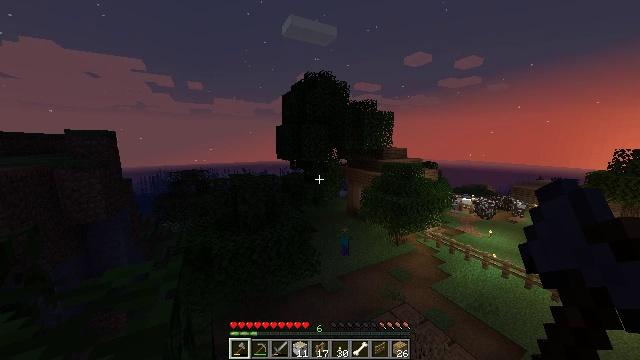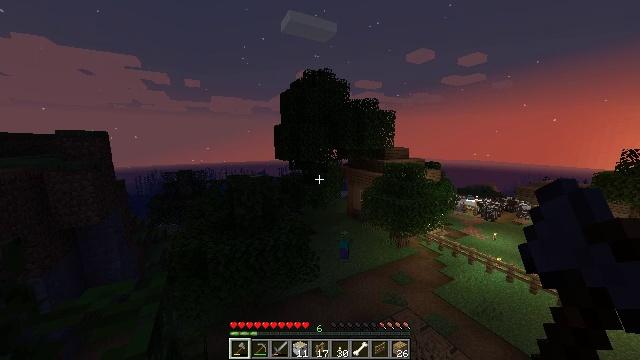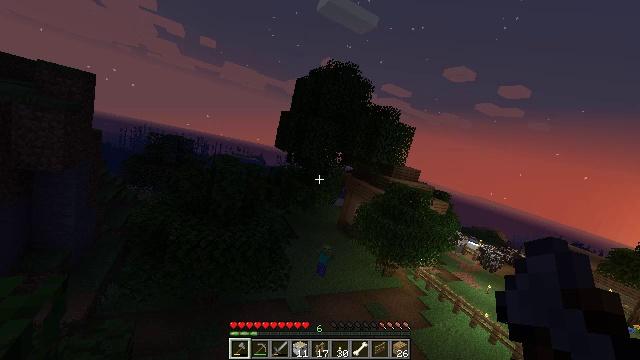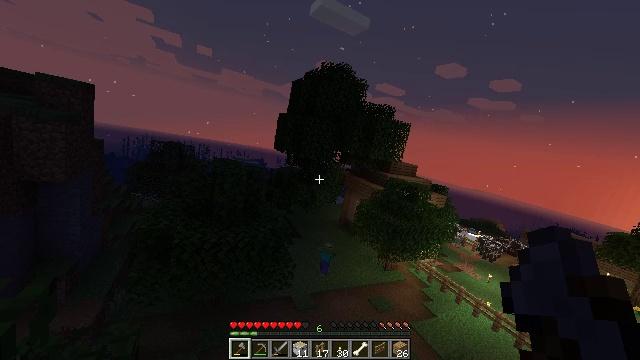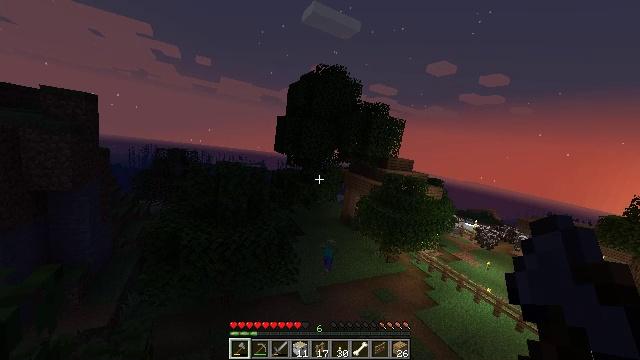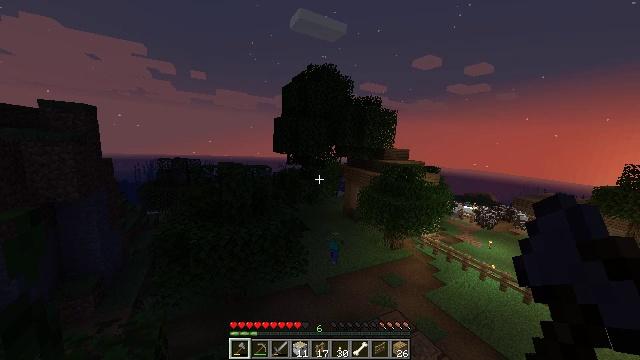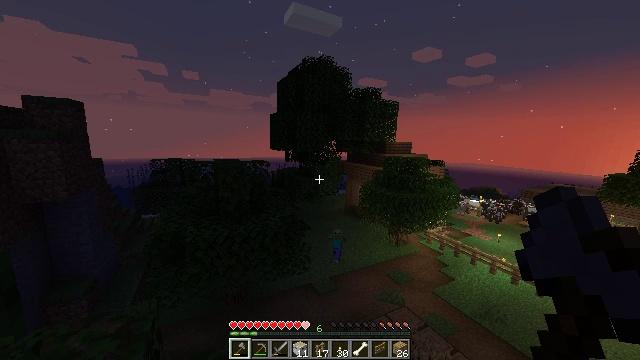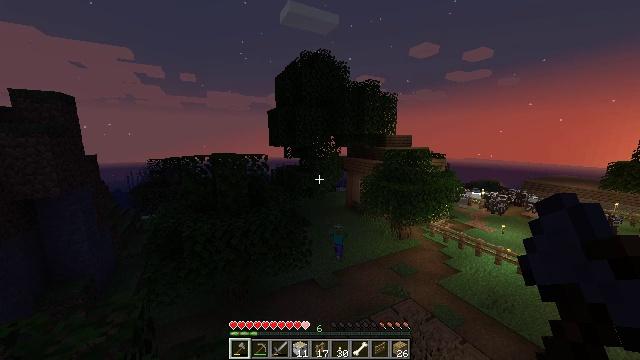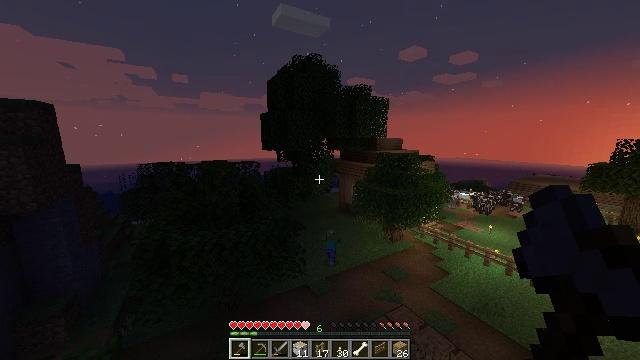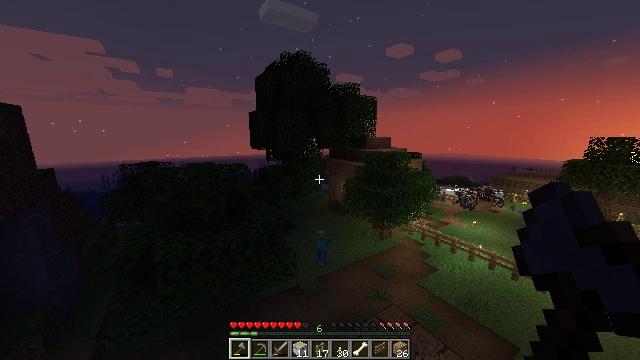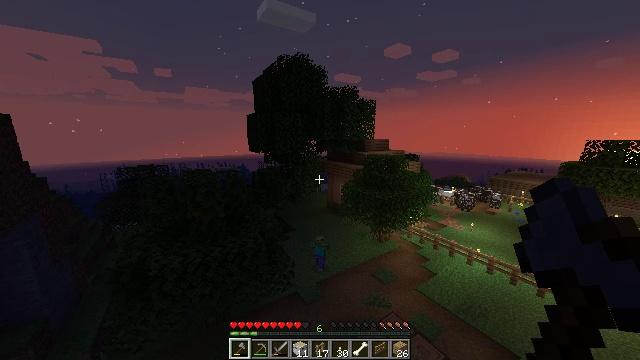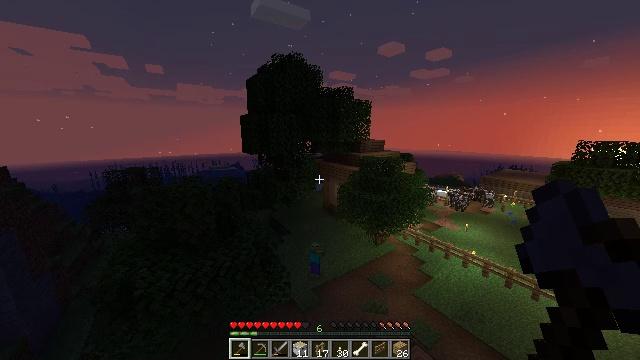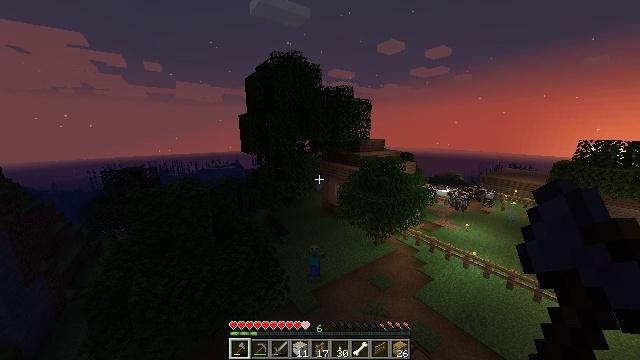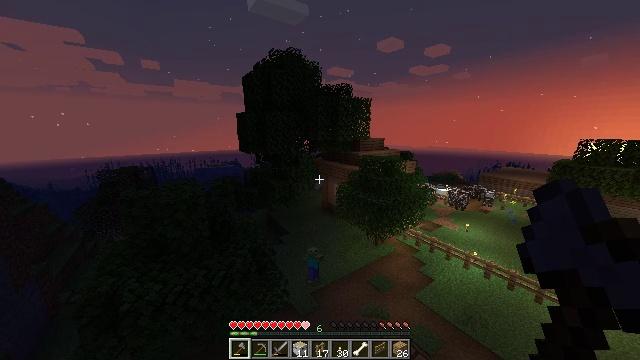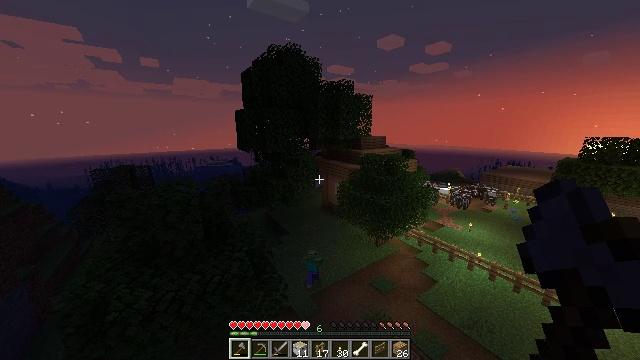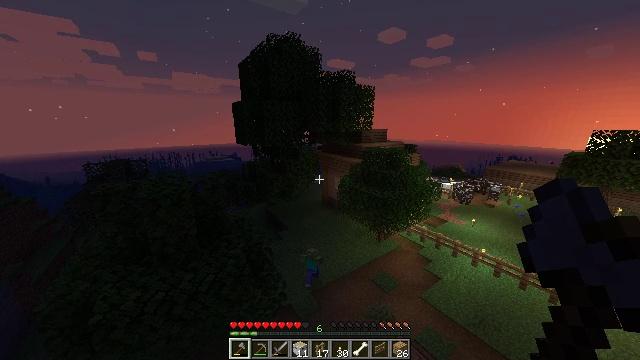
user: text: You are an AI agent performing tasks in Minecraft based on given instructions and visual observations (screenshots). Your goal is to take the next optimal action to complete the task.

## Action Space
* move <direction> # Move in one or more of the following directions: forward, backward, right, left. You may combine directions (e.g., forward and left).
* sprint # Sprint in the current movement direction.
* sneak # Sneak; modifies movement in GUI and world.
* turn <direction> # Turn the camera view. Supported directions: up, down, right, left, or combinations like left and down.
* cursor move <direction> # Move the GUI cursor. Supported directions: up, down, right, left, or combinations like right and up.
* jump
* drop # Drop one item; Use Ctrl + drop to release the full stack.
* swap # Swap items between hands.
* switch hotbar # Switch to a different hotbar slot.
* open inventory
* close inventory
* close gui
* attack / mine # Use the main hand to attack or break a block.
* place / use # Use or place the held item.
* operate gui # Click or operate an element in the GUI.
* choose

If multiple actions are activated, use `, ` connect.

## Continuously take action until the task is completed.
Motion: motion action
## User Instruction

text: Use the crafting table and materials to craft a gray bed.
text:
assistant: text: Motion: move forward, sprint, jump
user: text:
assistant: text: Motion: move forward, sprint, jump
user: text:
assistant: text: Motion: move forward, sprint, jump
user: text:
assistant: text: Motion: move forward, sprint, jump
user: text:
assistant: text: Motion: move forward, sprint, jump
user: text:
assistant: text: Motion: move forward, sprint, jump
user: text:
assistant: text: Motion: move forward, sprint, jump
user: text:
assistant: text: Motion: move forward, sprint, turn right, jump
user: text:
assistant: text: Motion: move forward, sprint, turn right and down, jump
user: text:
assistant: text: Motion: move forward, sprint, jump
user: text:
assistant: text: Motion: move forward, sprint, turn right, jump
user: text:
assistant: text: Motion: move forward, sprint, jump
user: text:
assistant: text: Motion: move forward, sprint, jump
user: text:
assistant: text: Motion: move forward, sprint, jump
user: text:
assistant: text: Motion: move forward, sprint, turn down, jump
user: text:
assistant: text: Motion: move forward, sprint, turn down, jump
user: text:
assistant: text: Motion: move forward, sprint, turn down, jump
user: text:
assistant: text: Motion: move forward, sprint, turn down, jump
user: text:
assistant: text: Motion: move forward, sprint, turn down, jump
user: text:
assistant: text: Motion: move forward, sprint, turn down, jump
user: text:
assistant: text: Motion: move forward, sprint, jump
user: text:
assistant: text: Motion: move forward, sprint, jump
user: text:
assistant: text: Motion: move forward, sprint, turn right and down, jump
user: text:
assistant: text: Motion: move forward, sprint, turn down, jump
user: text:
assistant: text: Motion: move forward, sprint, turn right and down, jump
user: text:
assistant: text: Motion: move forward, sprint, jump
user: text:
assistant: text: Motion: move forward, sprint, jump
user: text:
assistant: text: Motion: move forward, sprint, jump
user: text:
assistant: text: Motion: move forward, sprint, jump
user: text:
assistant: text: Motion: move forward, sprint, jump